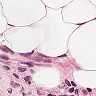
Metastatic tissue present: no